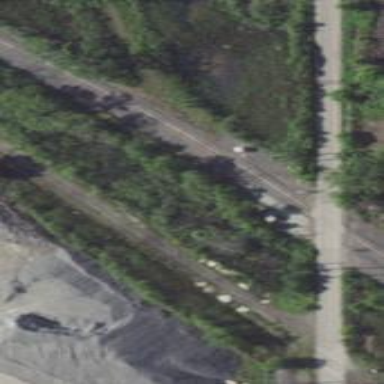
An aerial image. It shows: Abandoned railway siding.